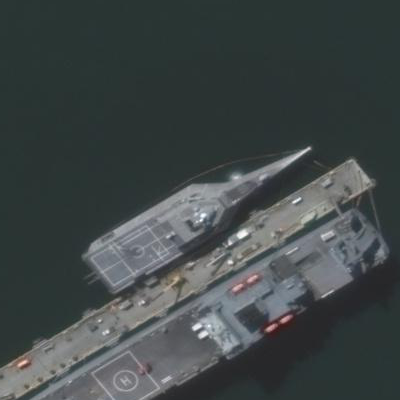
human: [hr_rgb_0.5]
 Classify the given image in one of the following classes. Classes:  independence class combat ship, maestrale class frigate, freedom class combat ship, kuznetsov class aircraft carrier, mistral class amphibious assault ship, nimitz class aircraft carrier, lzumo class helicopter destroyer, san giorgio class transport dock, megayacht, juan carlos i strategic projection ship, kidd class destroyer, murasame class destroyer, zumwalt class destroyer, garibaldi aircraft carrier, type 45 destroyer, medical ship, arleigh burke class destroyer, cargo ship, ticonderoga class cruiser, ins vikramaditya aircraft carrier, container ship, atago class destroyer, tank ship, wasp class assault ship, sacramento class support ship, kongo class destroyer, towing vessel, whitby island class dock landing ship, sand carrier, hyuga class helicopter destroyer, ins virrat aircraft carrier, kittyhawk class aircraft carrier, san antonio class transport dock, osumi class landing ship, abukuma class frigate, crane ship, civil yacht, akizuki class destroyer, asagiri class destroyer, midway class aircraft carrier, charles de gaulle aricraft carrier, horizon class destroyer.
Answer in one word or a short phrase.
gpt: Independence class combat ship